Field crop: maize
Growth stage: 1
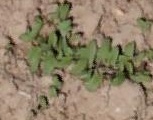
Species: convolvulus